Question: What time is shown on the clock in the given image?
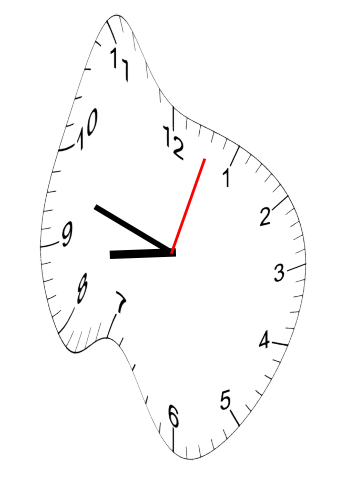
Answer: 08:48:03